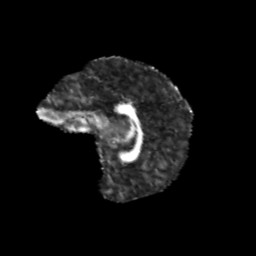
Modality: FA
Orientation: sagittal
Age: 12
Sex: male
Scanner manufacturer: siemens
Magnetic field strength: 3 T
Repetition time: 3.8 s
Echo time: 0.07 s